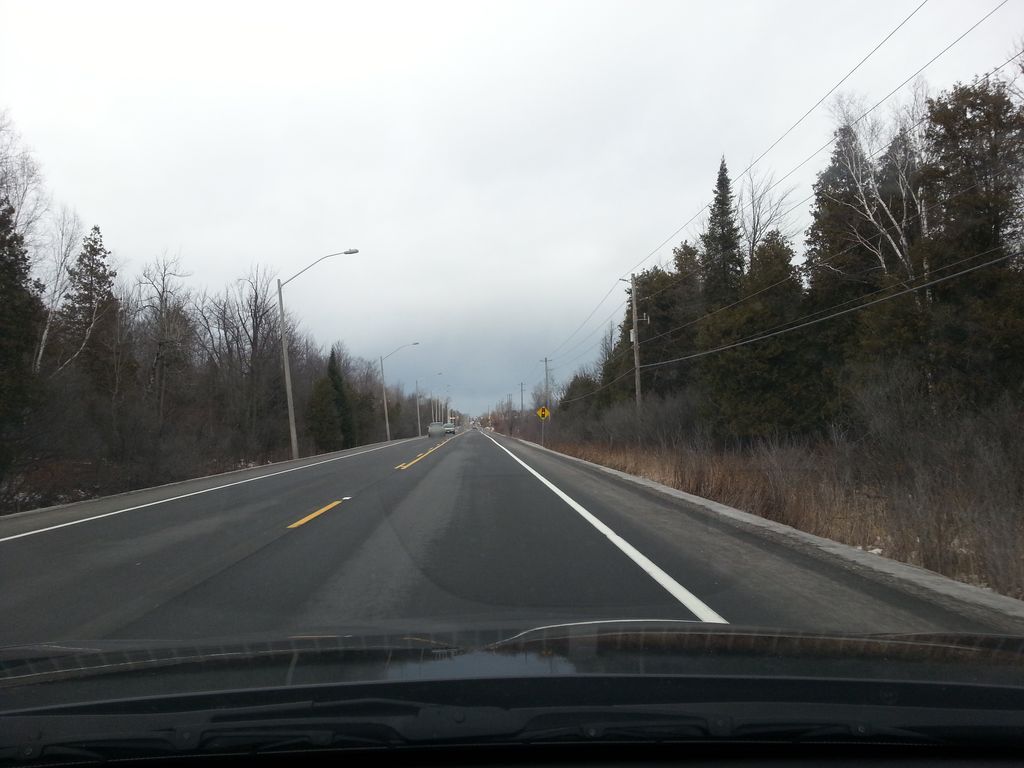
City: ottawa-gatineau